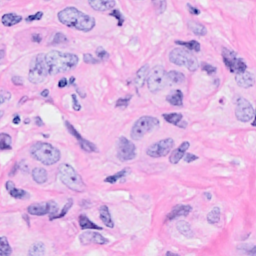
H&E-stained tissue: Breast